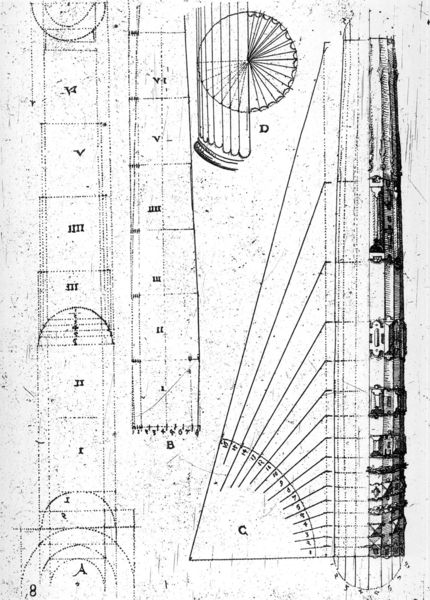
Titel: Architectura (Nürnberg 1598)
Künstler: Wendel Dietterlin
Schlagwörter: ausschnitt, grau, schwarz, skizze, säule, weiss, zeichnung, haus, architektur, sockel, blatt, gotik, kreis, turm, schiff, zug, graphik, linien, rad, zahlen, ziffern, striche, bögen, schwarzweiß, buchstaben, waffe, kreise, bahnhof, bleistift, entwurf, gotisch, rundbögen, konstruktion, kanneluren, plan, nummeriert, querschnitt, geometrie, legende, grundriss, proportionen, konstruktionszeichnung, traktat, aufriss, bauplan, winkel, säulenschaft, lageplan, maße, mathematik, maß, planung, institut, römische zahlen, geodreieck, römische ziffern, skitzze, iii, klarinette, mathe, scheisse, antrieb, i, b, a, d, ra, vi, c, arvhitektur, ii, essenssaal, afsdasjdfjfsdasdfajisdaf, scheise, plkan, schiff#, kkizze